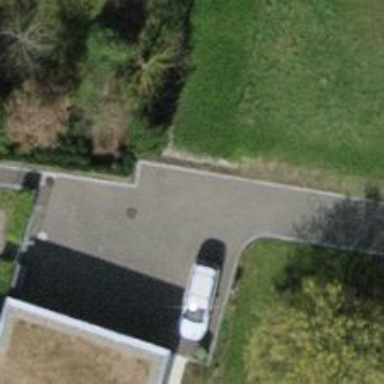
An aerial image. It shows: Hedge barrier.